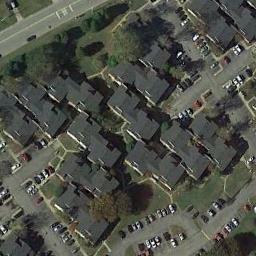
Label: residential